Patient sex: M
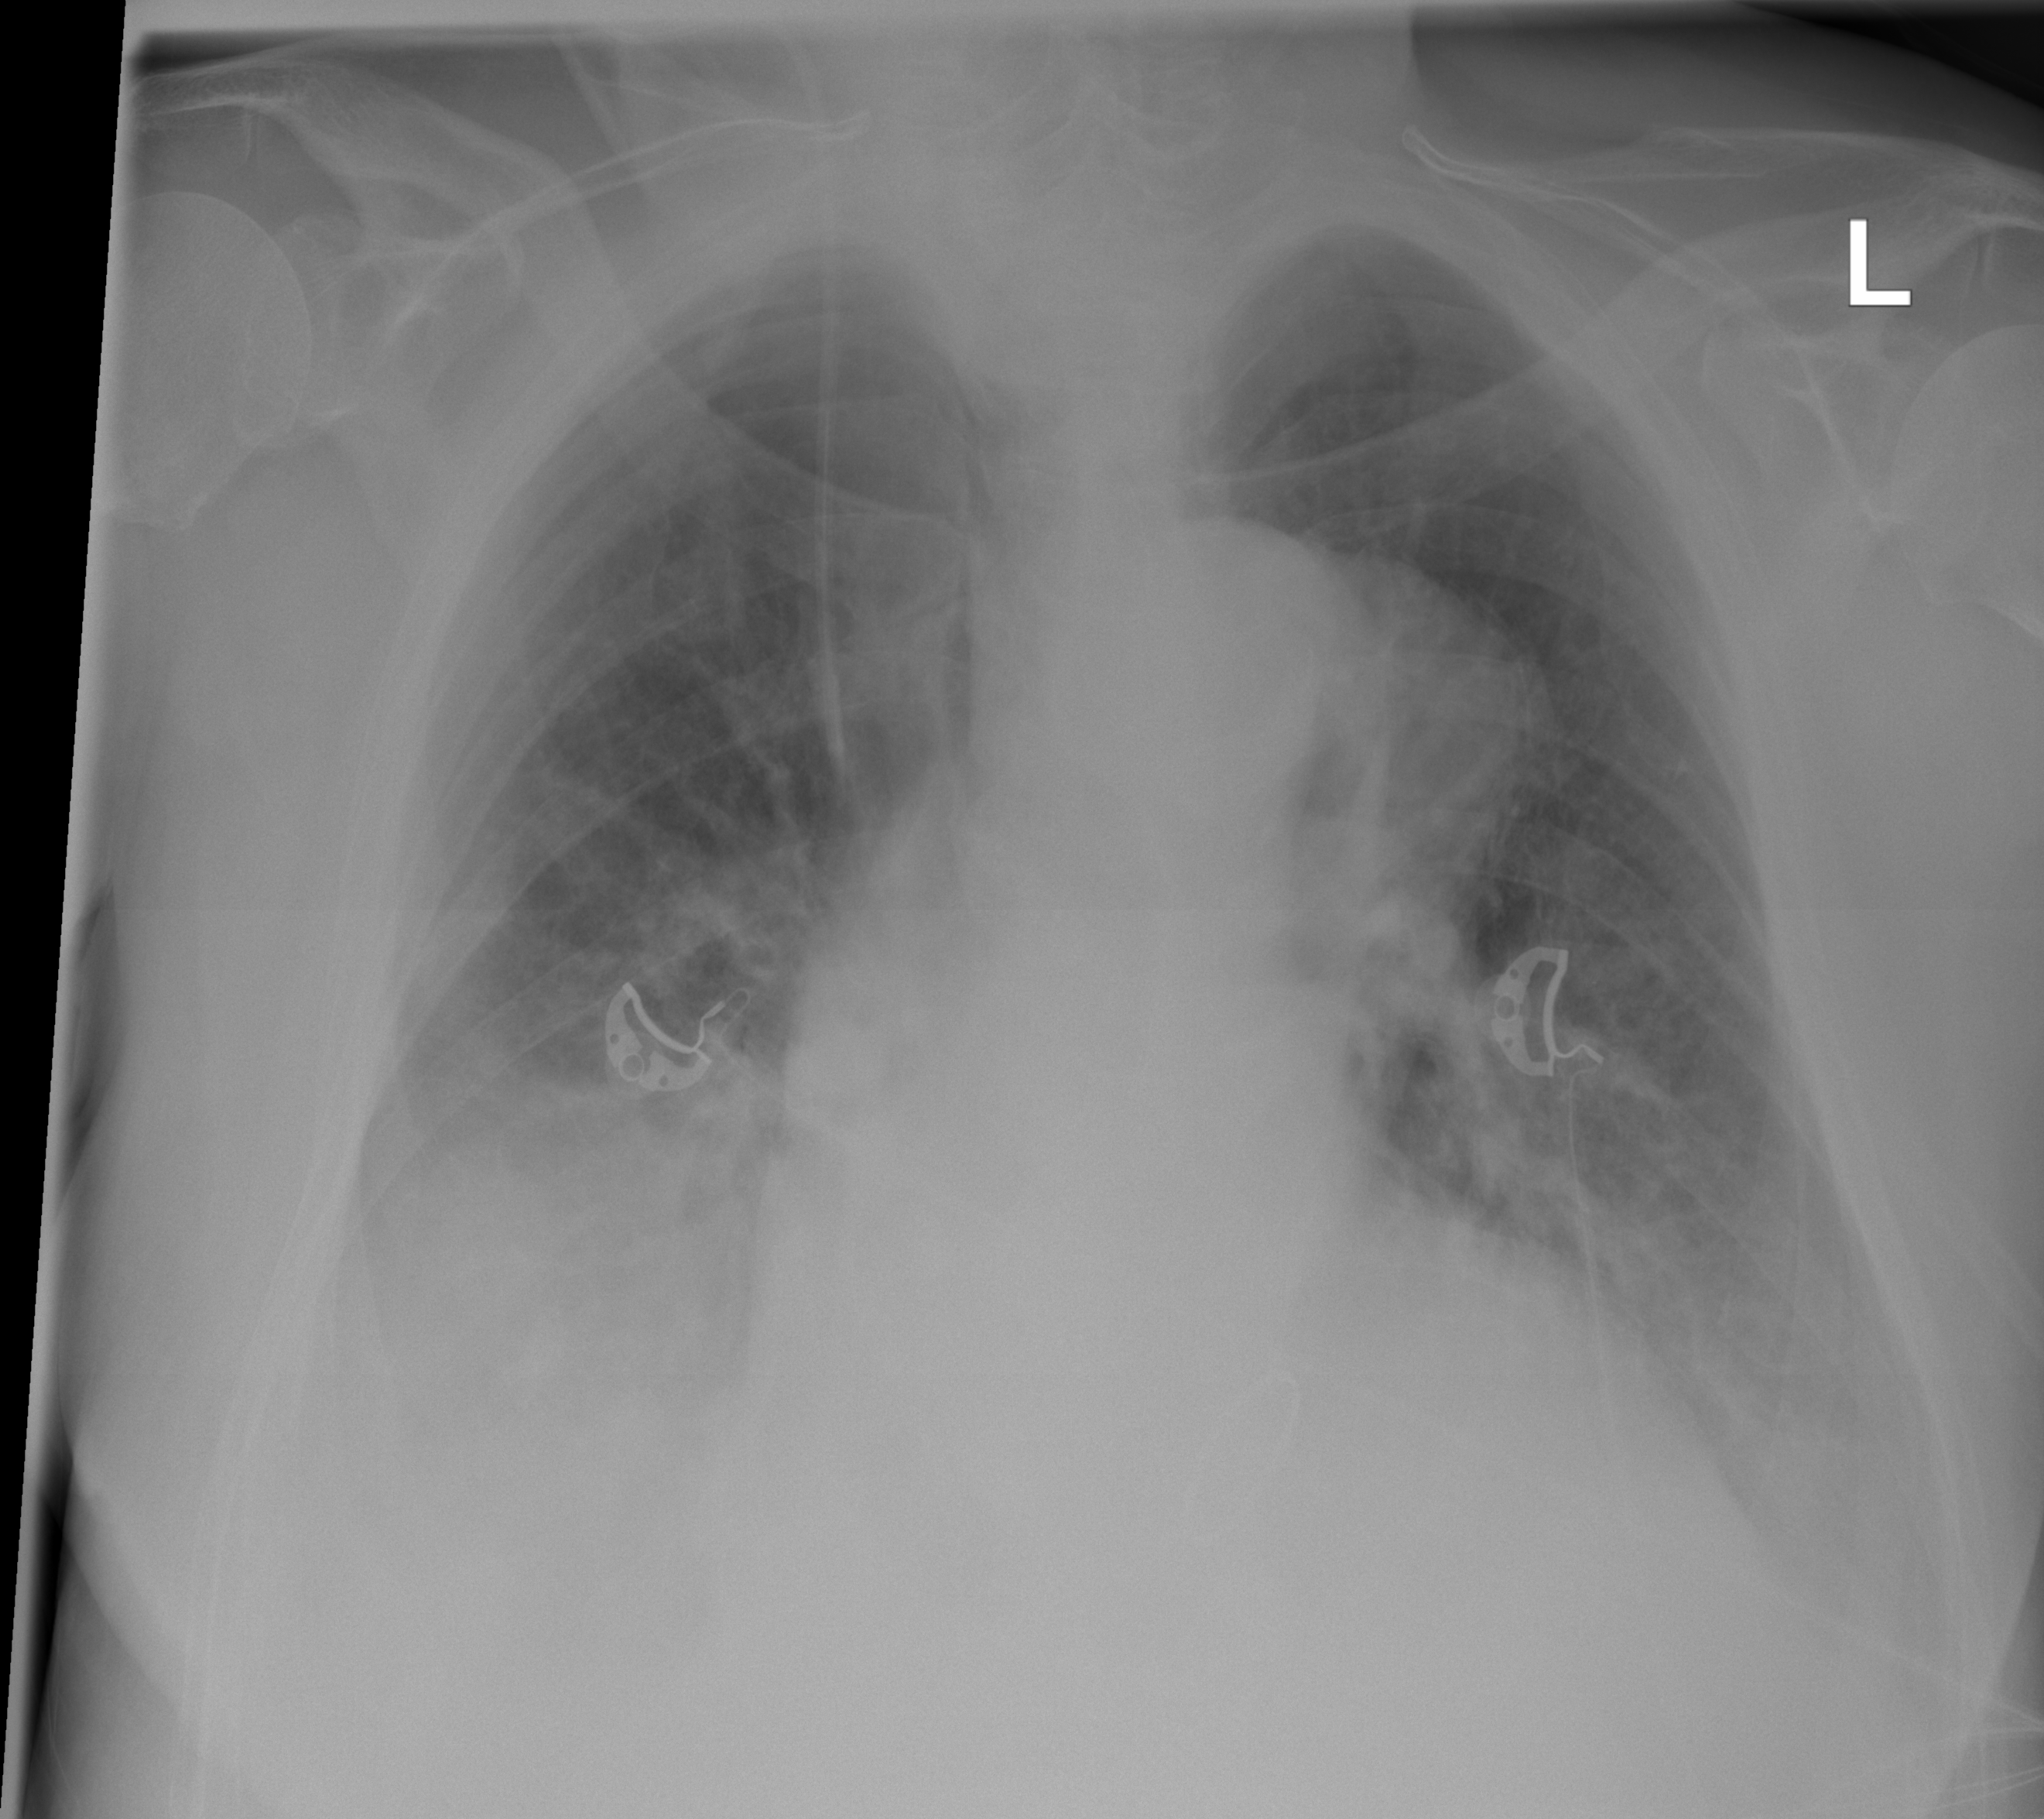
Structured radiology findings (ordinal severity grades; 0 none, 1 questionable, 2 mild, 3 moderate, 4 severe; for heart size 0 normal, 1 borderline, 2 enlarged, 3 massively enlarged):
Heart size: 2
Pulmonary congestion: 2
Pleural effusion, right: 3
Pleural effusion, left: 2
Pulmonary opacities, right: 2
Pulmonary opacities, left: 2
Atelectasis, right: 2
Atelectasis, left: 2